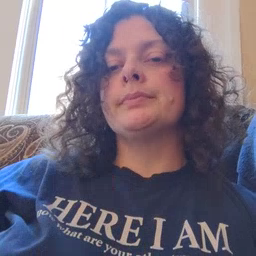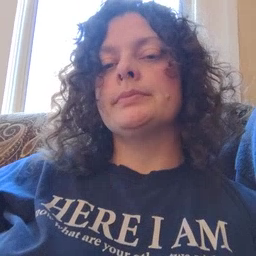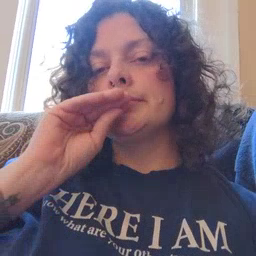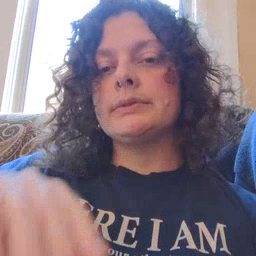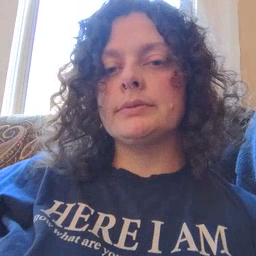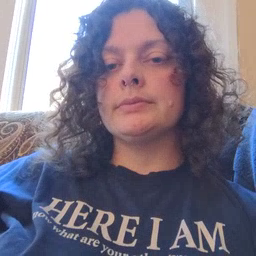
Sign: kiss